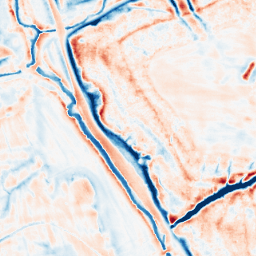
Category: edge_preserving
Decomposition family: bilateral
Decomposition parameters: d: 21
sigma_color: 100
sigma_space: 100
Upsampling method: sinc_blackman
Upsampling parameters: scale: 2
kernel_size: 4
Upsampling scale: 2